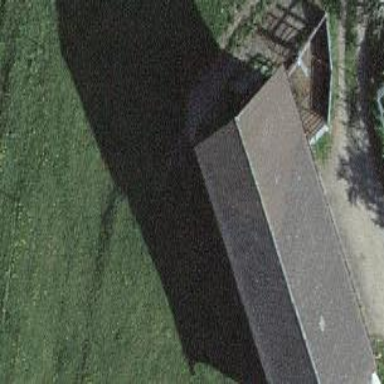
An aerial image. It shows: Shed building.